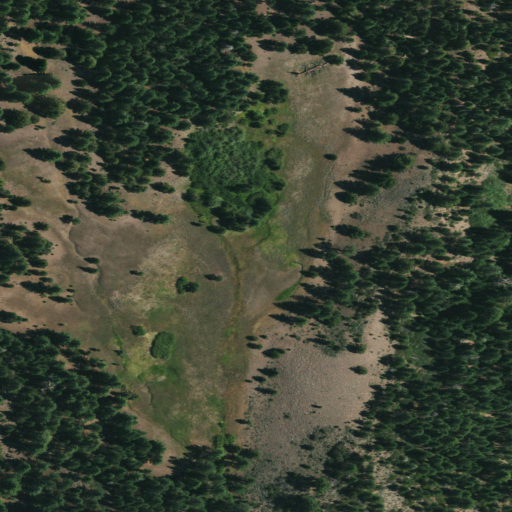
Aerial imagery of plain(s) in California named English Meadow containing evergreen forest, shrub, and woody wetlands